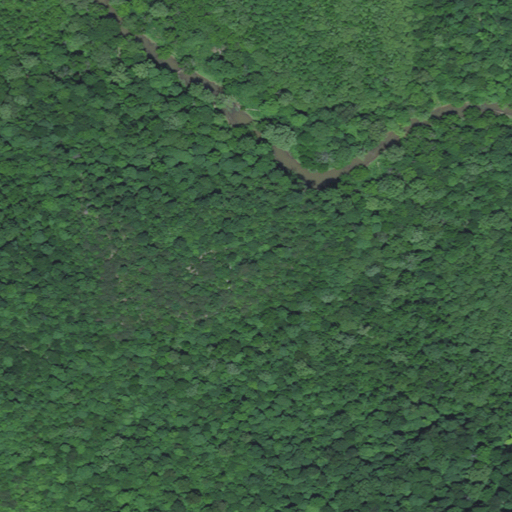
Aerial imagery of mountain in Kentucky named Stopping Rocks containing deciduous forest, woody wetlands, mixed forest, and herbaceous wetlands